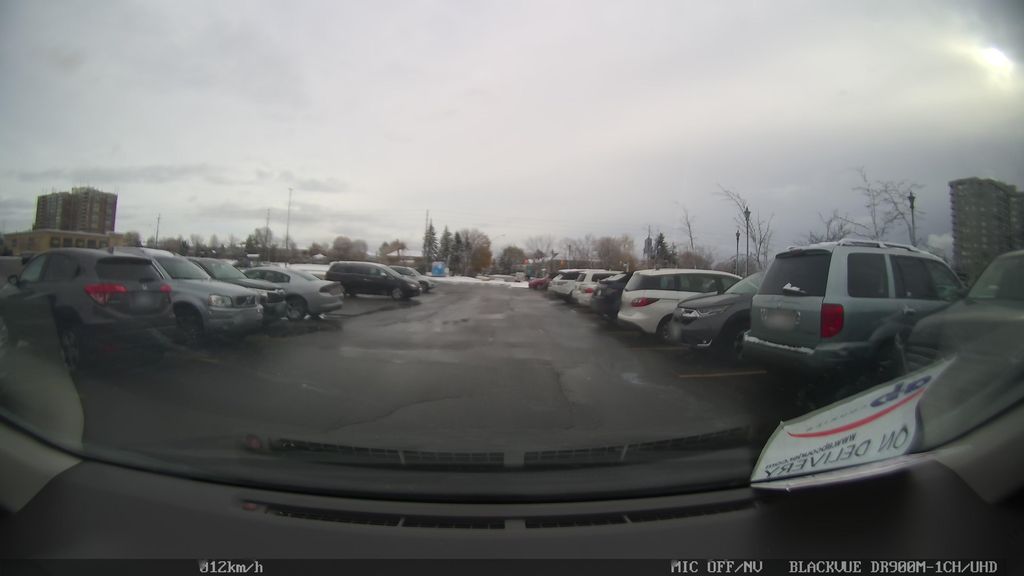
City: toronto